Question: I'm using Lightswitch 2013 (C#) over SQL Server to do some basic data entry each month. After the user enters data on a series of screens, I want them to be able execute a Stored Procedure on the database which will kick off a series of tasks to build an SSAS cube. eg. usp_DoTasks
So the button is called "Process Data" and is on the EBIT screen.

I can't seem to find anything regarding just calling a basic stored proc, thats not linked to a table insert etc.. I'm new to lightswitch, this is the first app i have built so far.
'''
using System;
using System.Linq;
using System.IO;
using System.IO.IsolatedStorage;
using System.Collections.Generic;
using System.Configuration;
using Microsoft.LightSwitch;
using Microsoft.LightSwitch.Framework.Client;
using Microsoft.LightSwitch.Presentation;
using Microsoft.LightSwitch.Presentation.Extensions;
namespace LightSwitchApplication
{
public partial class EditableEBiTByYearCountryGrid
{
partial void EditableEBiTByYearCountryGrid_Created()
{
//Set the defaults for the parameters
SelectedYear = this.DataWorkspace.MyData.Years_SingleOrDefault(DateTime.Today.Year);
SelectedCountry = this.DataWorkspace.MyData.SalesCountries_SingleOrDefault(3);
}
partial void ProcessData_Execute()
{
//help???
}
}
}
'''
Thanks!
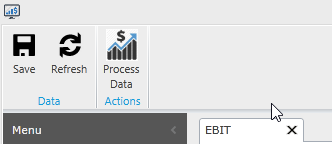
Answer: ok, i think i will dumb this down so that someone like me can do this in the future...
It's for a simple stored procedure call, no parameters, and not really related to the screen you're editing.
Note: I have a tables called Year and Month that are reference tables, and not user maintained. Theres no actual data being inserted into the Year Table.
Here's what to put on the Button Execute within the code on your 'screen'
'''
partial void ProcessData_Execute()
{
// Write your code here.
DataWorkspace dataWorkspace = new DataWorkspace();
Year operation = dataWorkspace.MyData.Years.AddNew();
dataWorkspace.MyData.SaveChanges();
}
'''
To do the next bit you'll need to add a reference to System.Configuration It's described in the <URL> above as
> You will have to add a reference from your Server project to the
System.Configuration assembly in order to use the ConfigurationManager
class. (In the Solution Explorer toolbar, drop down the View toggle
and select "File View". Then right-click the Server project and say
"Add Reference". In the .NET tab, select System.Configuration.)
Within the Data Source 'MyData', right click it and 'View Code'
'''
partial void Years_Inserting(Year entity)
{
using (SqlConnection connection = new SqlConnection())
{
string connectionStringName = this.DataWorkspace.ProfitData.Details.Name;
connection.ConnectionString = ConfigurationManager.ConnectionStrings[connectionStringName].ConnectionString;
string procedure = "usp_DoTask";
using (SqlCommand command = new SqlCommand(procedure, connection))
{
command.CommandType = CommandType.StoredProcedure;
connection.Open();
command.ExecuteNonQuery();
}
}
this.Details.DiscardChanges();
}
'''
And hey presto, it worked.